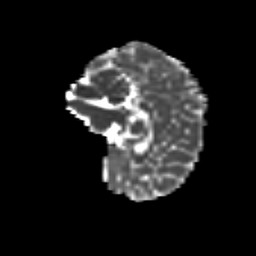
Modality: MD
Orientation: sagittal
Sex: female
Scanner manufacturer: siemens
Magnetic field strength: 3 T
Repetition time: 5 s
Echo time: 0.071 s